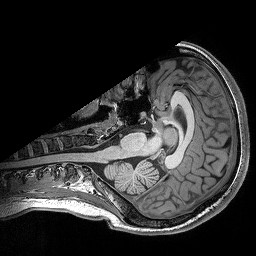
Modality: T1w
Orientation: axial
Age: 23
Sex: female
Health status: healthy
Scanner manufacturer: siemens
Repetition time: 2.53 s
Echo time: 0.00332 s